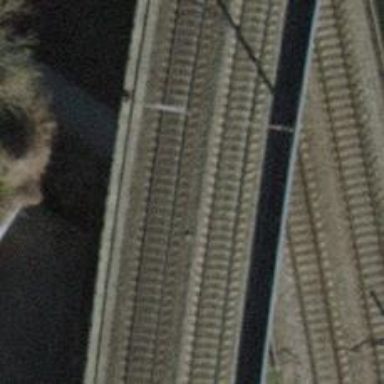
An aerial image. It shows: Asphalt track with grade1 tracktype.